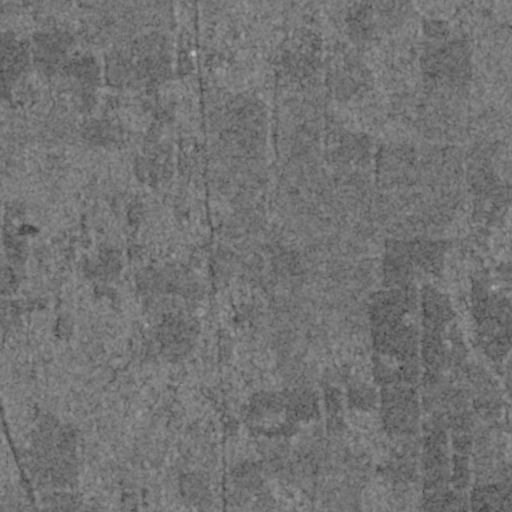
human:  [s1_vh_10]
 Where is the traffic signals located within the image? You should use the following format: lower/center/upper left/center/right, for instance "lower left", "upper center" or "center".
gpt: The traffic signals is located in the upper center of the image.
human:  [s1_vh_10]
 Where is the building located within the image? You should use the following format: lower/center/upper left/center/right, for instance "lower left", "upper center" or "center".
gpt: There is no building in the image.

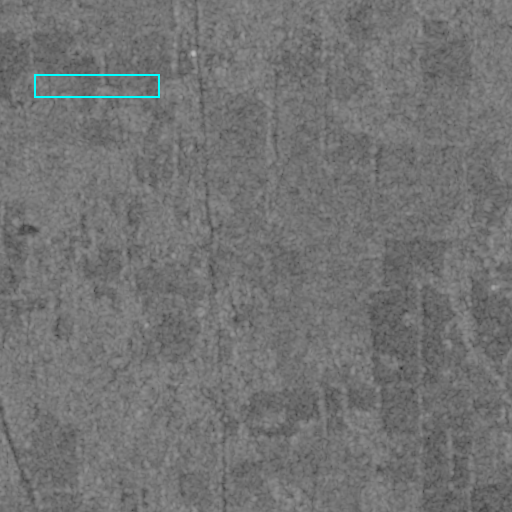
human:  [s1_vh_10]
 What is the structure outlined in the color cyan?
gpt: There is no cyan outline.
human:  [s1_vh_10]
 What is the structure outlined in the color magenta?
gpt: There is no structure outlined in magenta.